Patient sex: F
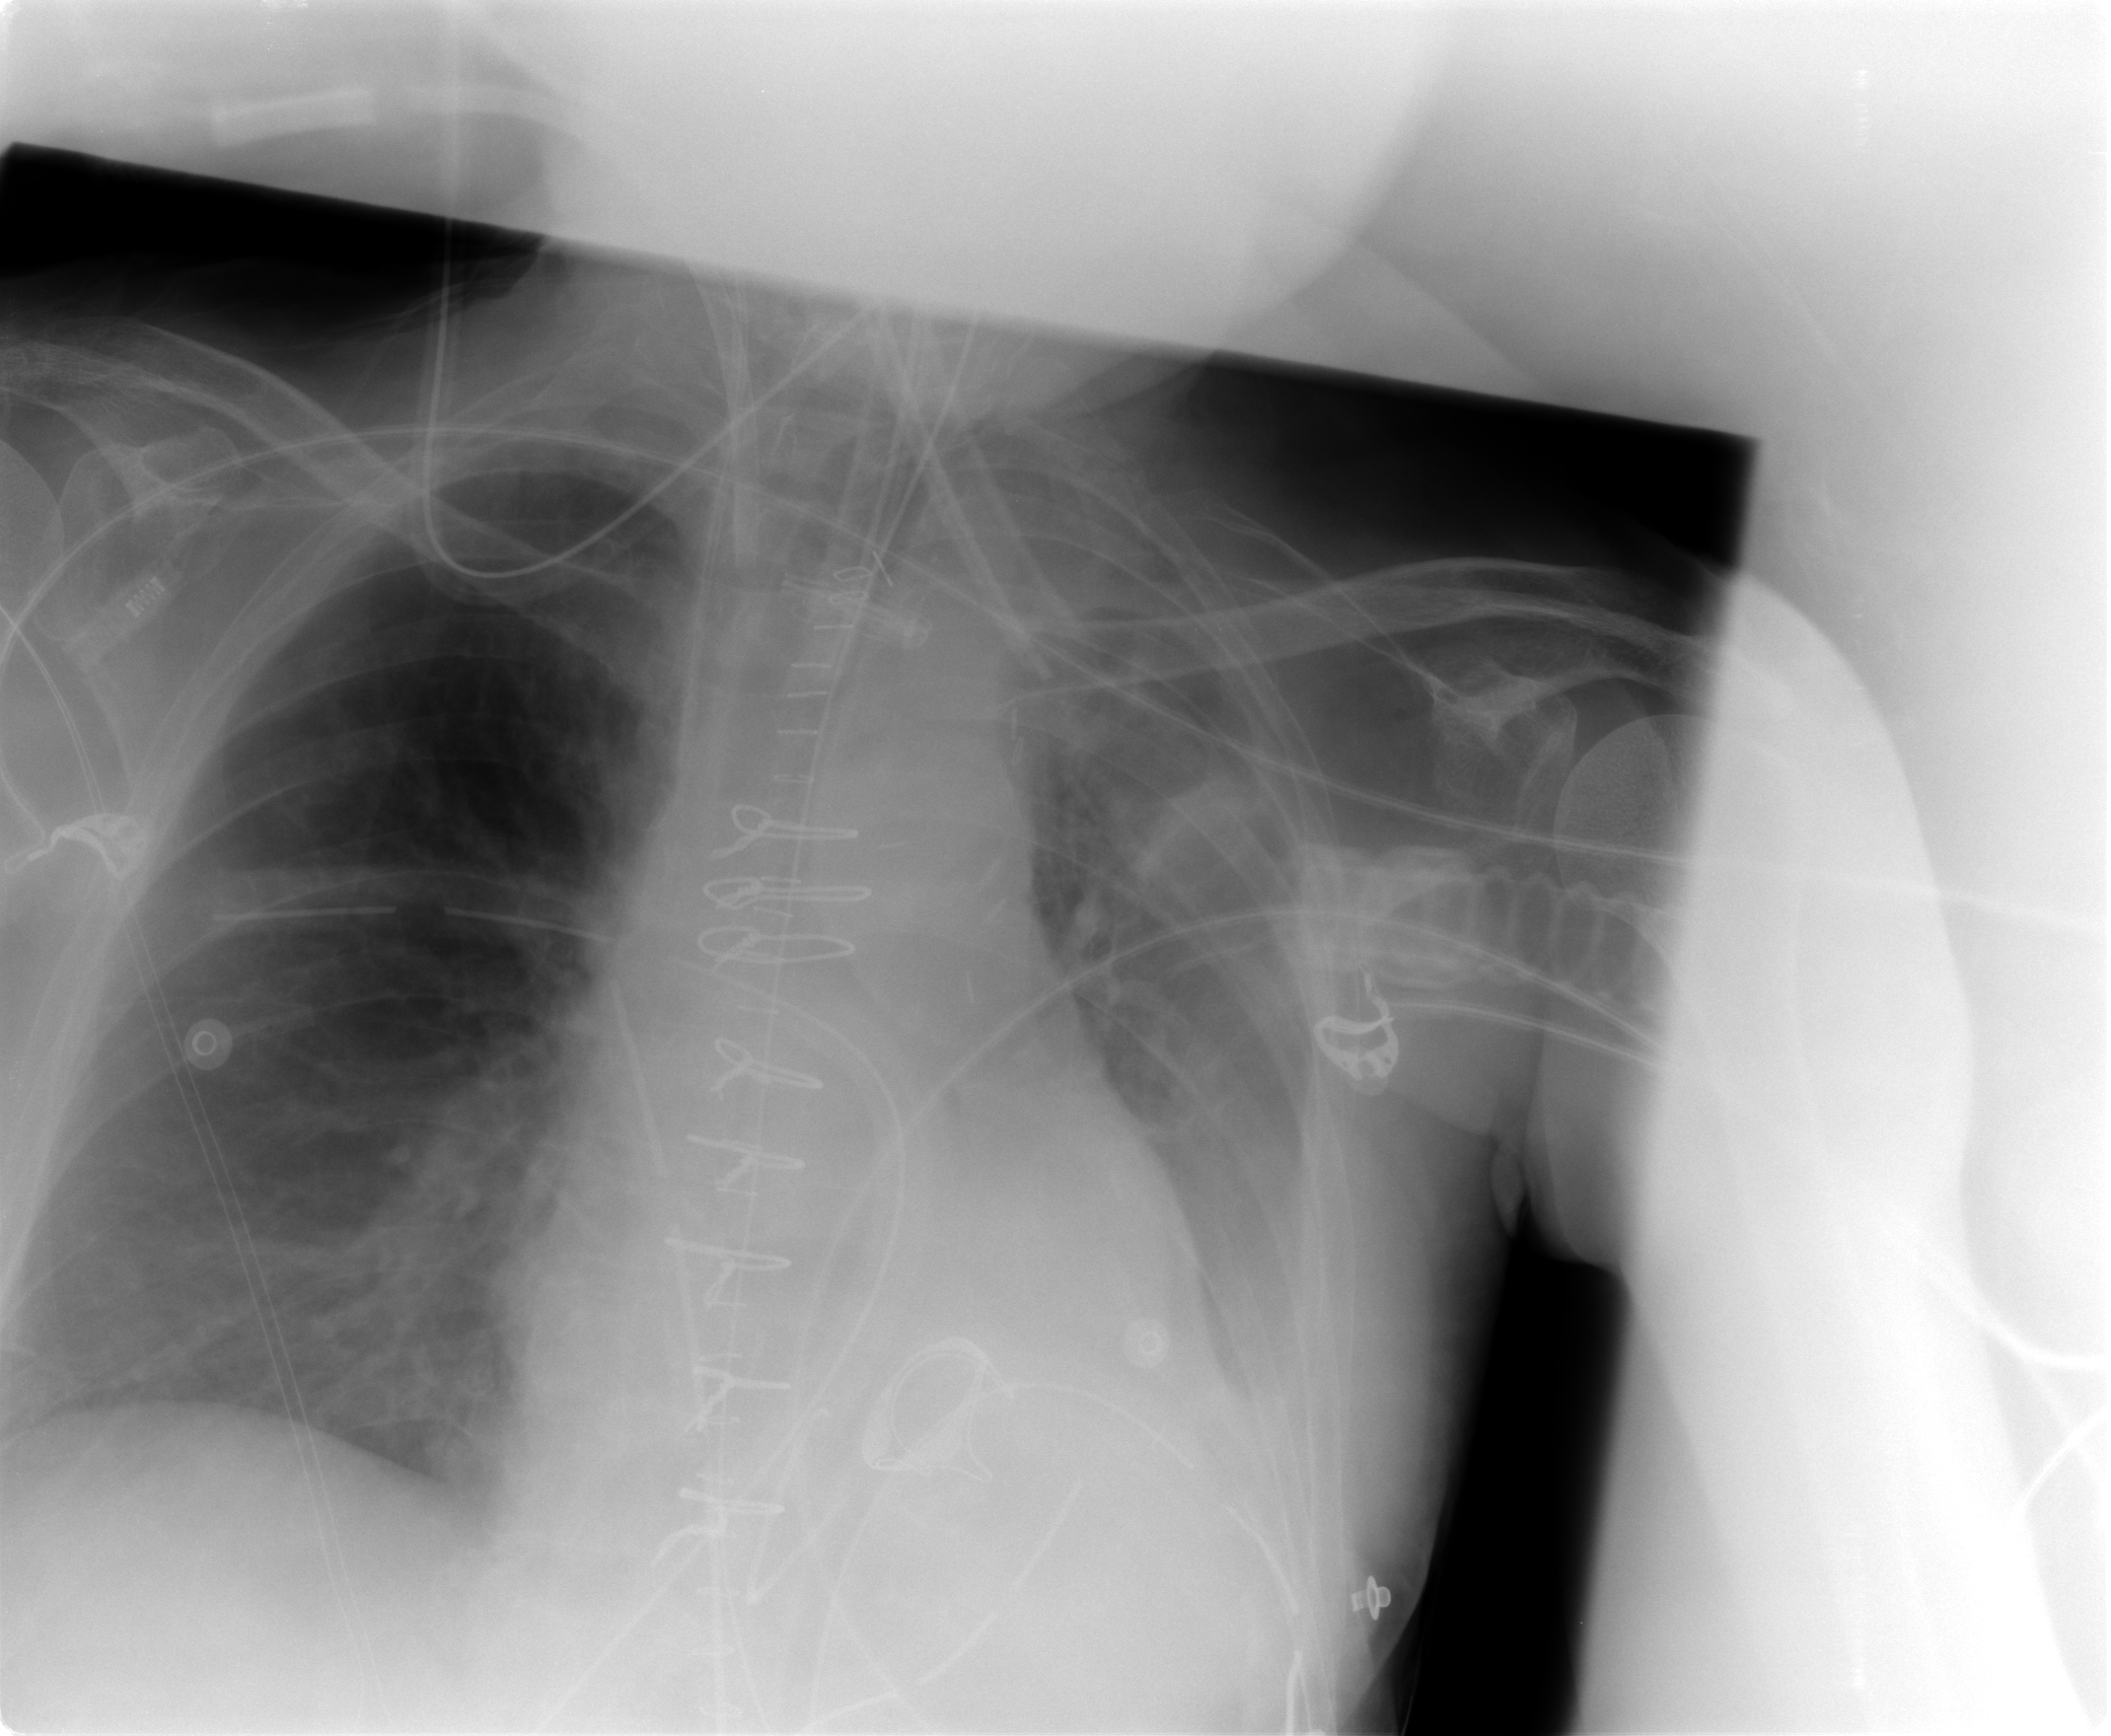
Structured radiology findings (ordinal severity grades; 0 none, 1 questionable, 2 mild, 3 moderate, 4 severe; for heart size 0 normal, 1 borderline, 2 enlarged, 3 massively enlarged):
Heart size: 2
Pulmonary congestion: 2
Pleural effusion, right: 0
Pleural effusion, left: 2
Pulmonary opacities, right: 2
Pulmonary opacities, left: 0
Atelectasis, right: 0
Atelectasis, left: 2